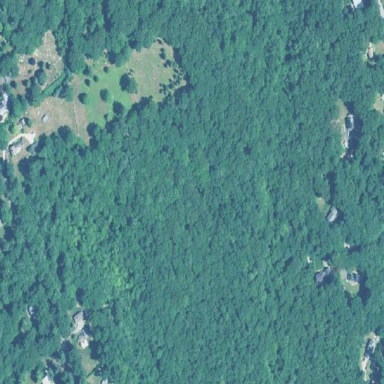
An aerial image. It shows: Existing Preserved Open Space in the woodland area.